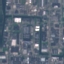
Land use / land cover class: Industrial